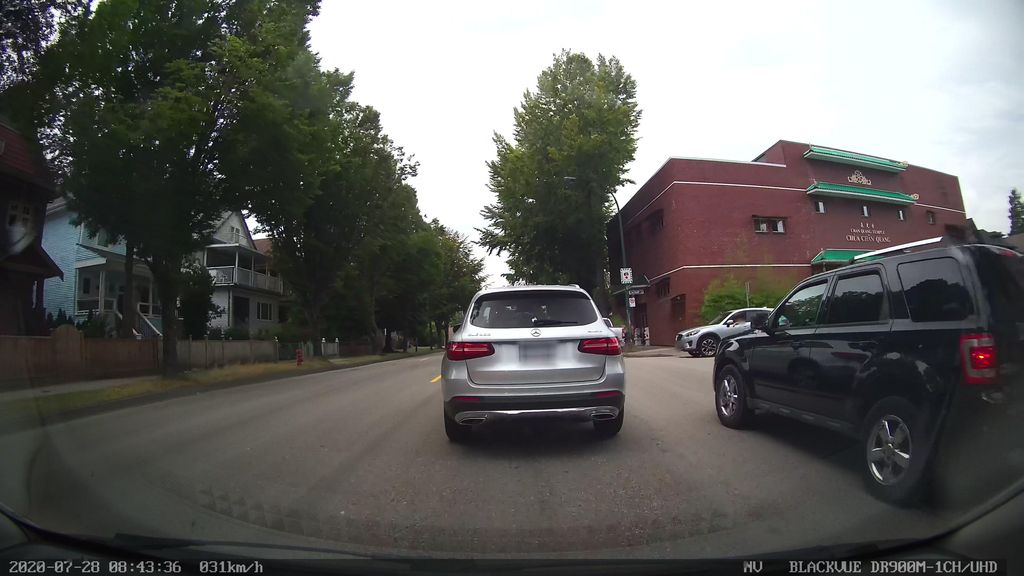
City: vancouver